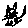
Label: cat